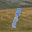
Label: 1